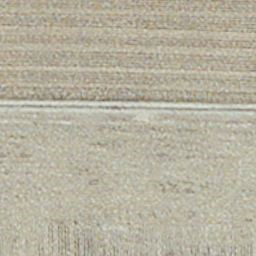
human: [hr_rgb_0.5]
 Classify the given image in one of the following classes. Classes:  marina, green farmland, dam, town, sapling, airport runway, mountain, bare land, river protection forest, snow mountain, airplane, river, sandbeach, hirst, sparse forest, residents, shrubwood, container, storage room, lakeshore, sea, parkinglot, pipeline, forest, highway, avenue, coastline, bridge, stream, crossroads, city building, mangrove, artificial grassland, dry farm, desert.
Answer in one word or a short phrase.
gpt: dry farm